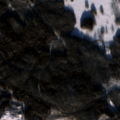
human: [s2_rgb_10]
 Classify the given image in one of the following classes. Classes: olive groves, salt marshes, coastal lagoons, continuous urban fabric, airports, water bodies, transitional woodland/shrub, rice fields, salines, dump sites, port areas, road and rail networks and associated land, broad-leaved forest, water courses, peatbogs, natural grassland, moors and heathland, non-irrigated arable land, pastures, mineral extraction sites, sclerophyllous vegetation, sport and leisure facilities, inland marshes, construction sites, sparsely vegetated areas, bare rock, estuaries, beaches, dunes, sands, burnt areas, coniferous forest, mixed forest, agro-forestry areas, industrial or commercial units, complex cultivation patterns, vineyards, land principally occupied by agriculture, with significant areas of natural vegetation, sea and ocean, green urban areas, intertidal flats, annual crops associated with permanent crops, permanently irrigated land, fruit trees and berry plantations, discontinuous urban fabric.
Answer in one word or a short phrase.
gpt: coniferous forest, mixed forest, peatbogs